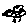
Label: bird